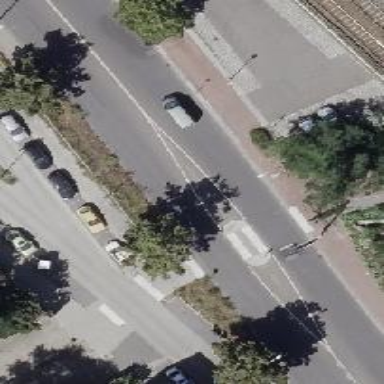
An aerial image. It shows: Secondary road with separate asphalt sidewalk.